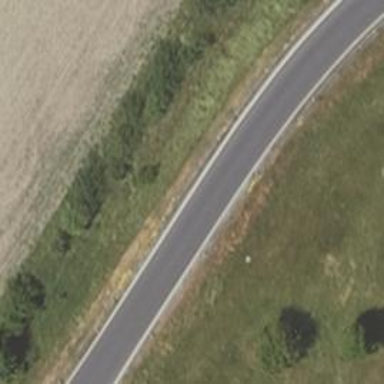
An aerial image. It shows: Asphalt motorway link.